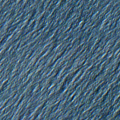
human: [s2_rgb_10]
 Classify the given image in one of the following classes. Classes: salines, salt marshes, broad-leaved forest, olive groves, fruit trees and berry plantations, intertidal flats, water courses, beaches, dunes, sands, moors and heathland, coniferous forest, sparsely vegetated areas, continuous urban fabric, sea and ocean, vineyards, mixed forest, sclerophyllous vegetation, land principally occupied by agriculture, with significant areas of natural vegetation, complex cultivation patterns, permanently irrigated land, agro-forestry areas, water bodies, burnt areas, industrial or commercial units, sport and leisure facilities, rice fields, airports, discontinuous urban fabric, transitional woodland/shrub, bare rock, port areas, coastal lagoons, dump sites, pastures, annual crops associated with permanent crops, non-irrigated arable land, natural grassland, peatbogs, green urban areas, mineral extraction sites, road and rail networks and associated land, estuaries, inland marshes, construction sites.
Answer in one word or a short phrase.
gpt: sea and ocean